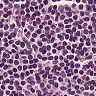
Metastatic tissue present: no